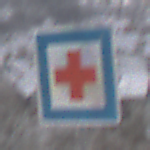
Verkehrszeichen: ErsteHilfe
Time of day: MorningAfternoon
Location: Outdoor (Nature)
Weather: PartlyCloudy
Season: Winter
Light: Natural